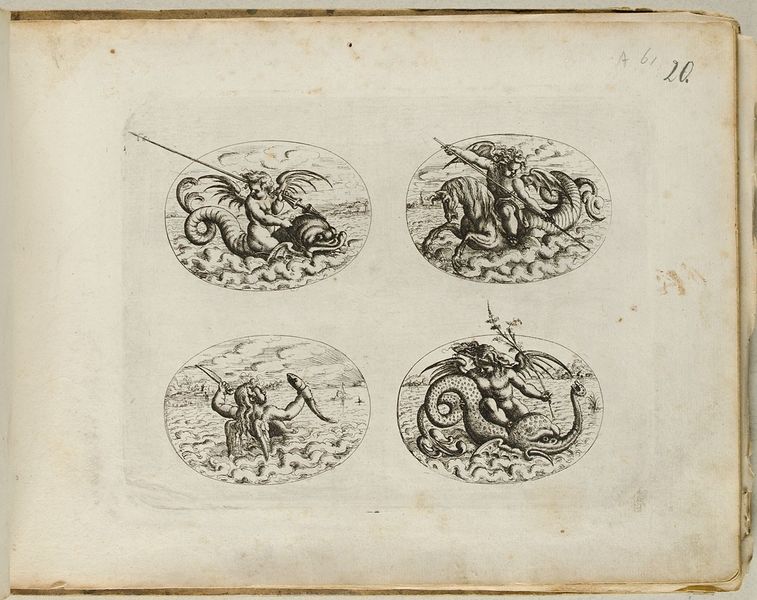
Titel: Vier Putten, Blatt aus dem &#x201E;Neuw Grotteßken Buch“
Künstler: Christoph Jamnitzer
Standort: Hamburg
Institution: Museum für Kunst und Gewerbe Hamburg
Schlagwörter: meer, see, reiter, engel, reiten, schwanz, papier, grafik, graphik, ornamente, fotografie, photographie, druck, druckgraphik, druckgrafik, radierung, schlange, gestalten, fabelwesen, putten, übel, ungeheuer, amoretten, monster, krake, oktopus, tentakel, tintenfisch, groteske, mer, meeresungeheuer, fabeltier, fabeltiere, poseidon, sea, gerippt, zwitterwesen, monstrum, reiterbildnis, böses, knorpelwerk, reproduktionen, 20, druckerzeugnisse, bezwinger, ornamentstich, vorlageblätter